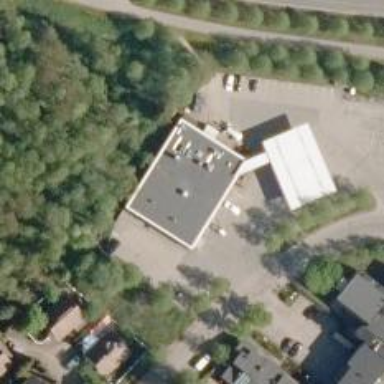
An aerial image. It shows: Convenience shop.